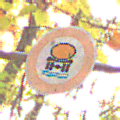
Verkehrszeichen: VerbotFahrzeugeWassergefaehrdenderLadung
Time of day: MorningAfternoon
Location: Outdoor (Nature)
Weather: Overcast
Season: Autumn
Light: Natural